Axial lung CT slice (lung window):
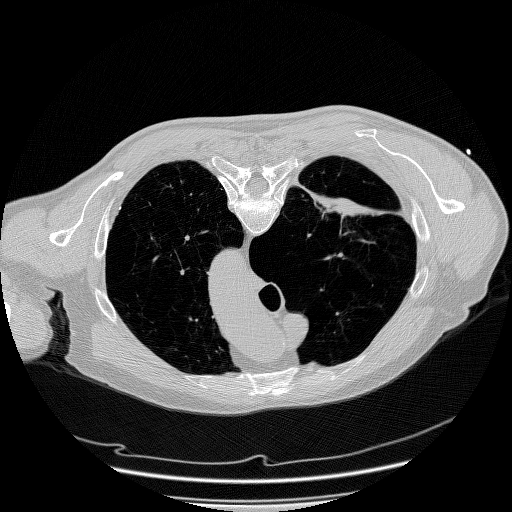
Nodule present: no